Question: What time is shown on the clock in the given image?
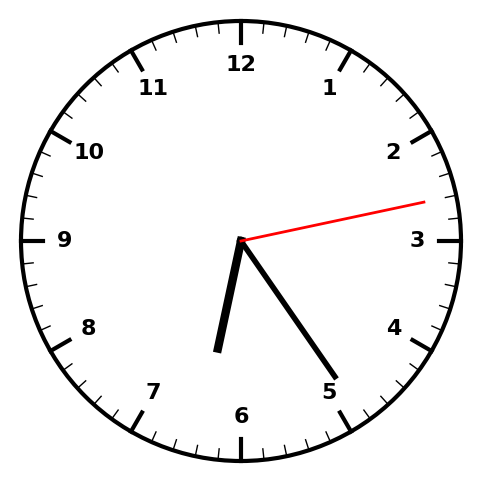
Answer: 06:24:13